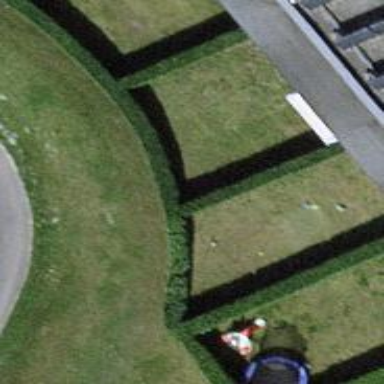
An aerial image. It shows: Hedge barrier.